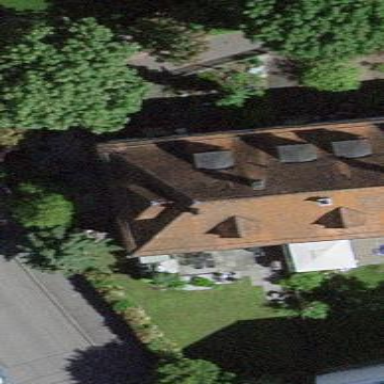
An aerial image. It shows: Terrace building.